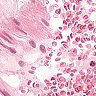
Metastatic tissue present: no